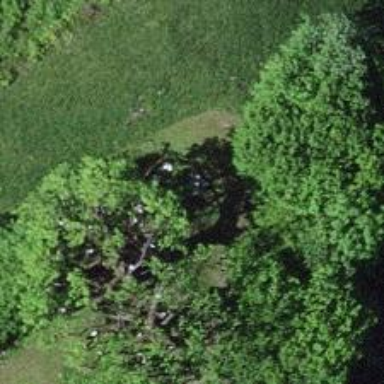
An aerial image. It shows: Wayside cross with historic significance.